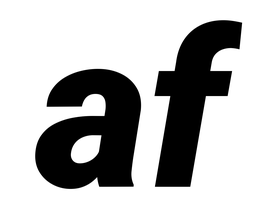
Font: Roboto-Italic_Black_Italic